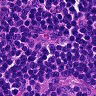
Metastatic tissue present: no